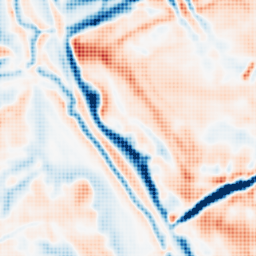
Category: multiscale
Decomposition family: dog_multiscale
Decomposition parameters: sigma_ratio: 1.6
n_scales: 3
base_sigma: 2
Upsampling method: sinc_hamming
Upsampling parameters: scale: 4
kernel_size: 4
Upsampling scale: 4